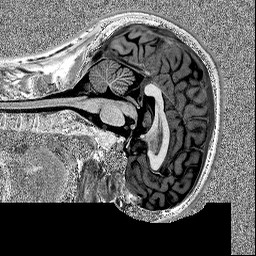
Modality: MP2RAGE
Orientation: sagittal
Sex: male